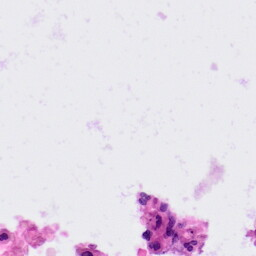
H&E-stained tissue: Colon